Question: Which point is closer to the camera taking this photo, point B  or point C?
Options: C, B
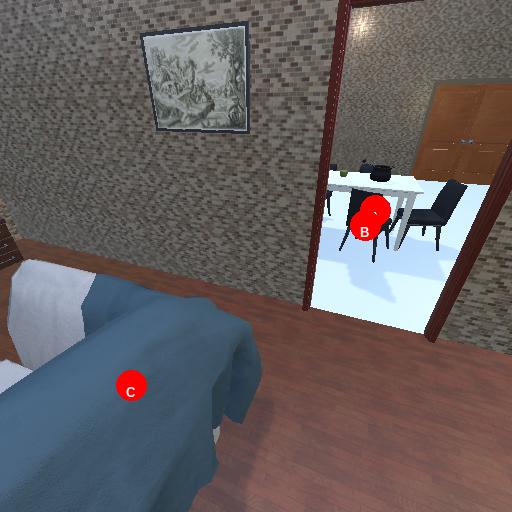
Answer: C